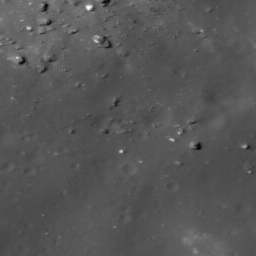
Host type: background_regolith
Lunar coordinates: latitude nan, longitude nan